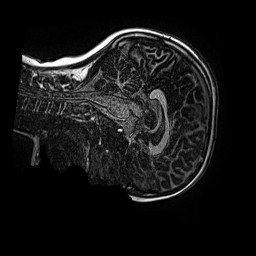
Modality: MP2RAGE
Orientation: sagittal
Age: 10
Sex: female
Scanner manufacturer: siemens
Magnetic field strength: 3 T
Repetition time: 4 s
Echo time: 0.00299 s